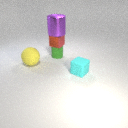
large purple metal cylinder above small green rubber cylinder